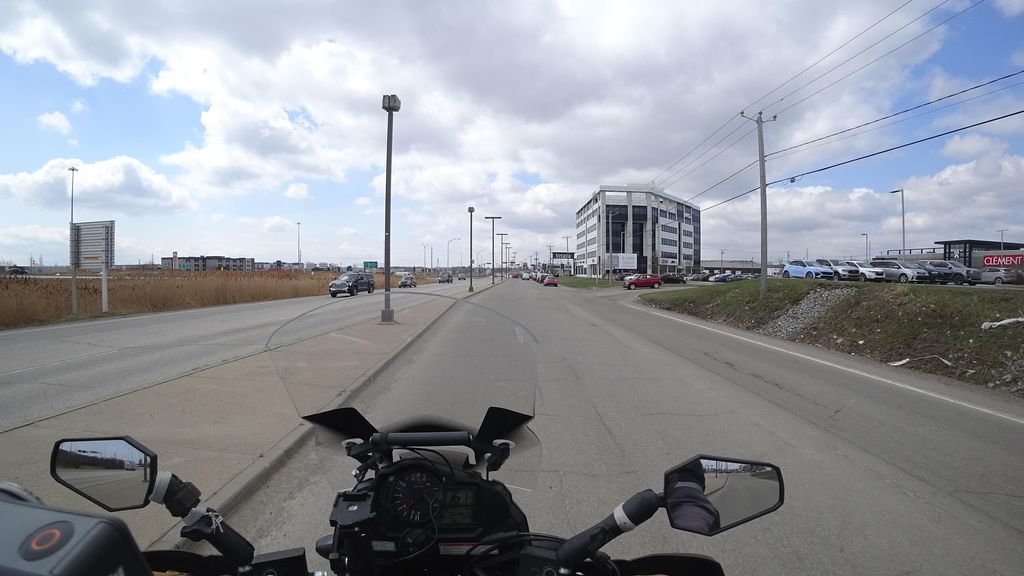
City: quebec_city